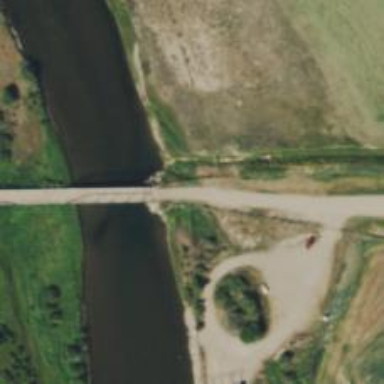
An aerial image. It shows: Unclassified road on bridge.